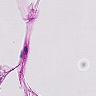
Metastatic tissue present: no